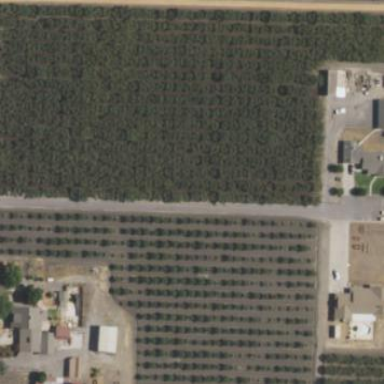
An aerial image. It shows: Orchard.